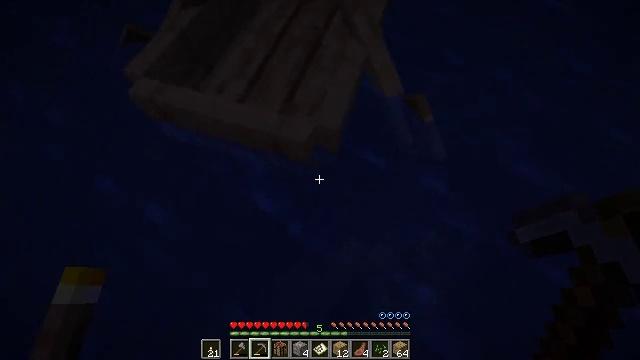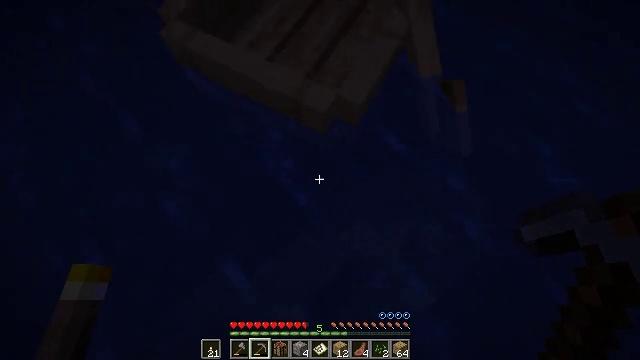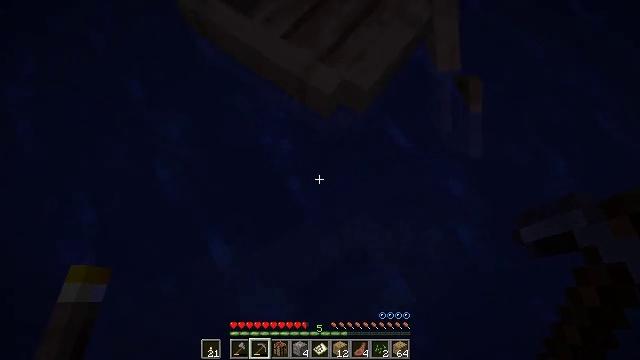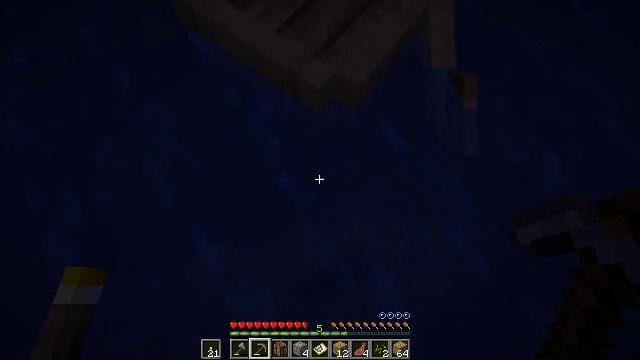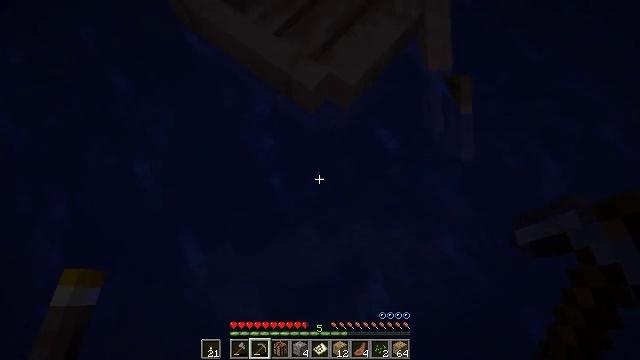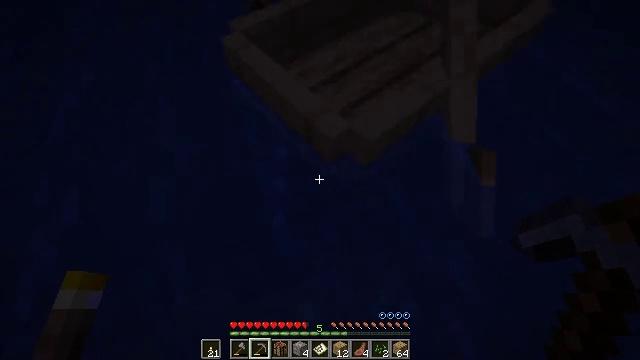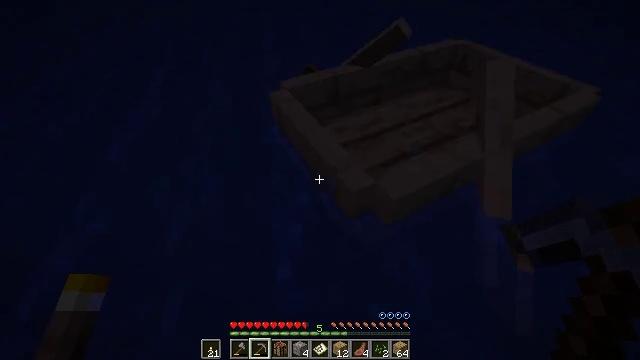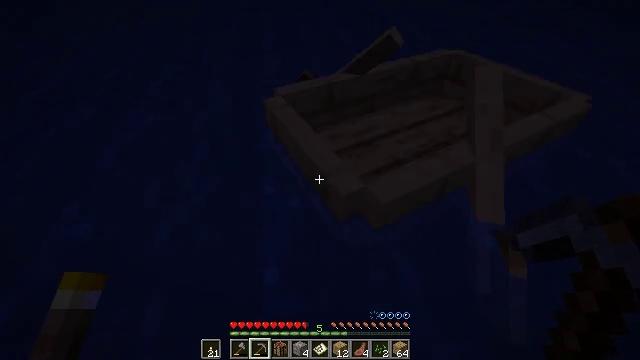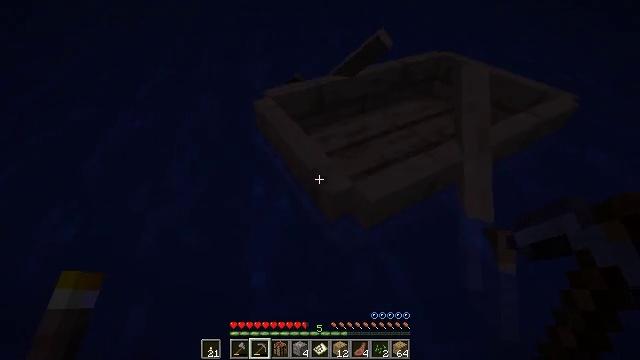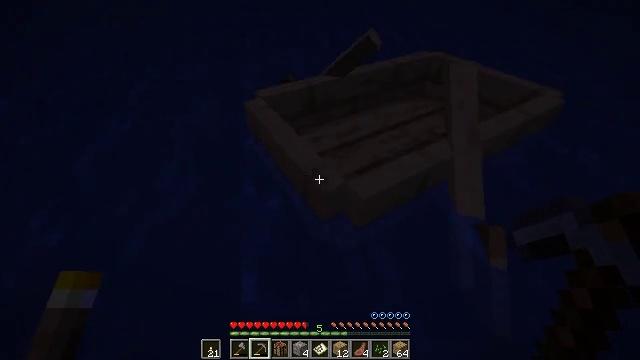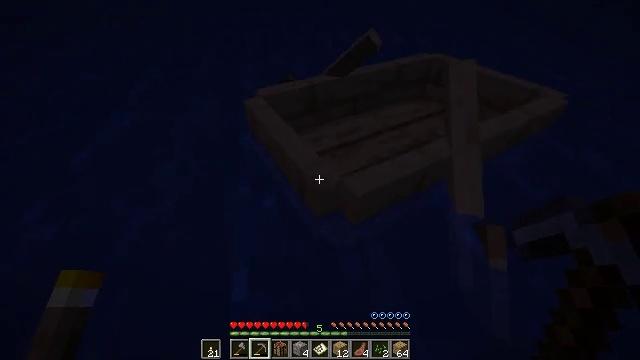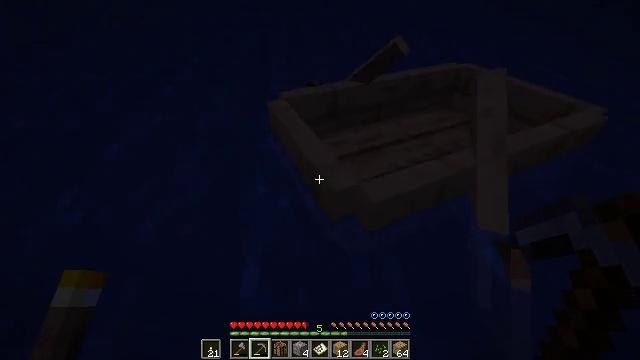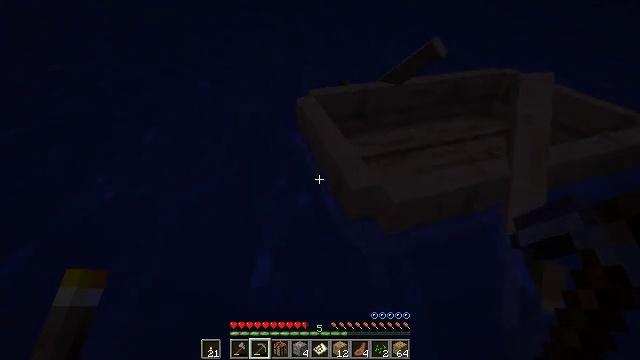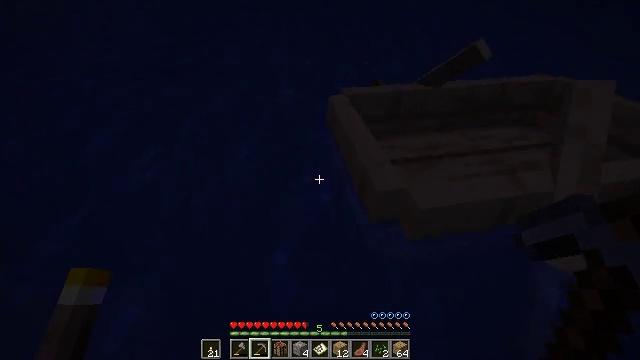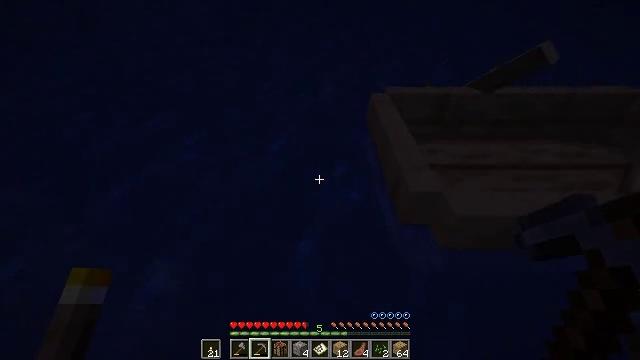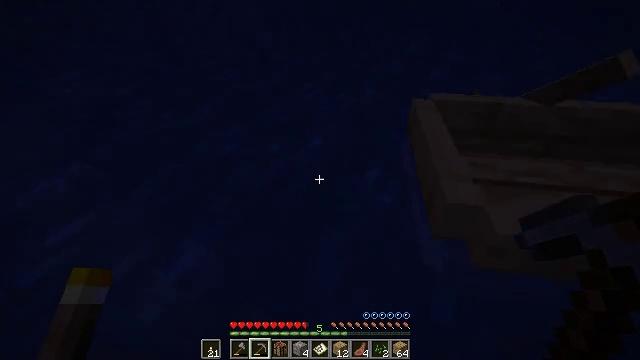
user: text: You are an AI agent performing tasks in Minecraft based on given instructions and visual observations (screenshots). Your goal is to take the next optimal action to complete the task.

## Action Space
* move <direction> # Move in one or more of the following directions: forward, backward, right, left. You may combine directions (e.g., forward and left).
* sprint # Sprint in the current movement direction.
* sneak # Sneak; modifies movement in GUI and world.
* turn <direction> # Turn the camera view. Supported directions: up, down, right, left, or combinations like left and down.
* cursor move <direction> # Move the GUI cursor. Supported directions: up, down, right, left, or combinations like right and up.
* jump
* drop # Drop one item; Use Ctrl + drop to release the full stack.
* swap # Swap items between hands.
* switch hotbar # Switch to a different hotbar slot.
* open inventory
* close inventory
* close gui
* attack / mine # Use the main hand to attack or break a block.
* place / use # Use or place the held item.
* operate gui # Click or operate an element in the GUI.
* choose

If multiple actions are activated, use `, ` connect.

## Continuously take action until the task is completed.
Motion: motion action
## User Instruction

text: Collect sand to make glass.
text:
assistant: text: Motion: move right, turn left and down
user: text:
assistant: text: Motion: move right, turn left and down
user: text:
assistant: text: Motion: no_op
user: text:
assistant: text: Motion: turn left and up
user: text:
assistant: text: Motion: move right, turn left and up
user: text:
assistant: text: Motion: move right, turn left and up
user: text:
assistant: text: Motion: turn up
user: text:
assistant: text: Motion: turn right and up
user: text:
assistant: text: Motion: turn right
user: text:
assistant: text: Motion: turn left and up
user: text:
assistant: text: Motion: turn left and up
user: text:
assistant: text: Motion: turn left
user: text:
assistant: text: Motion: turn left
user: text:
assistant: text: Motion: turn left
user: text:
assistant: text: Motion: turn left
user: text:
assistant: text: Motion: turn left
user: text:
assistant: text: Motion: no_op
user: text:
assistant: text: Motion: no_op
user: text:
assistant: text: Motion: no_op
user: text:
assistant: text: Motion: no_op
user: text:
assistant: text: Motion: no_op
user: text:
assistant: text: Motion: jump
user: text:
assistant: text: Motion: jump
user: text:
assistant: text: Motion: jump
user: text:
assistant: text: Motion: jump
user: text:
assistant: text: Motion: turn down, jump
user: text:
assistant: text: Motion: turn down, jump
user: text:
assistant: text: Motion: jump
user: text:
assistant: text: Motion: jump
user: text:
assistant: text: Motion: jump